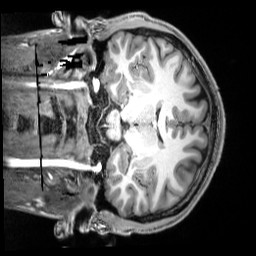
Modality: T1w
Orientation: coronal
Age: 19
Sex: male